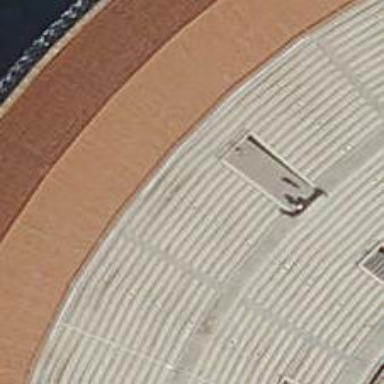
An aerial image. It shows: Skillion-shaped concrete roof oriented along structure with bleachers on leisure land.